Brain MRI, t2w sequence, axial 2D slice.
Patient: age 33, sex F, weight 95 kg, height 1.95 m
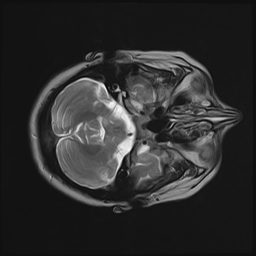